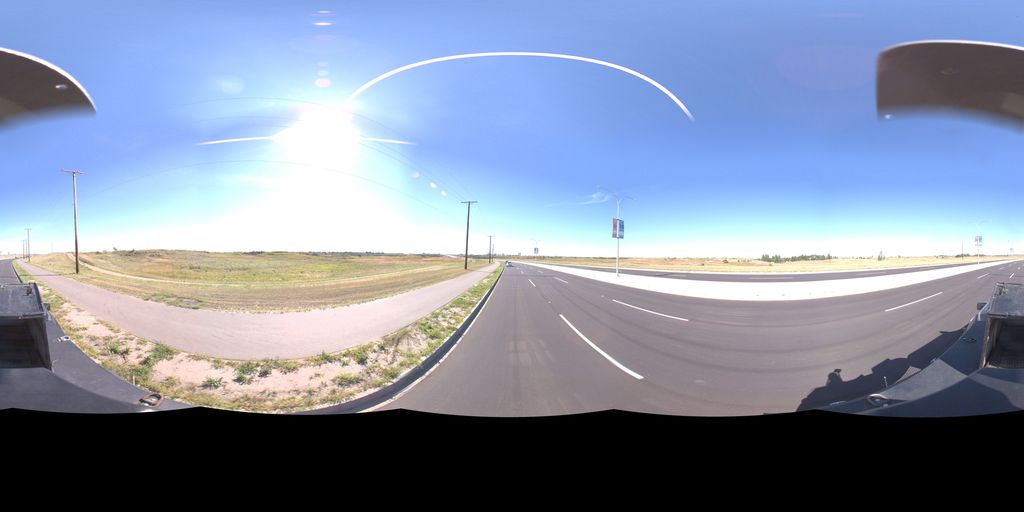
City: saskatoon